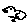
Label: bird